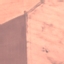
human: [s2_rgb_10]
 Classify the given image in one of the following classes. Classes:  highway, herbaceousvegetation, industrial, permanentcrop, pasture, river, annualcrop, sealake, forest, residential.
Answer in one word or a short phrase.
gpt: AnnualCrop